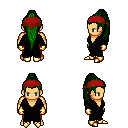
a pixel art fantasy rpg character, male body template, human, tanned skin, gray robe, red pants, green extra-long topknot hairstyle, red bandana, gold gloves, gold boots, four views (front, back, left, right), 2x2 character sprite sheet, small pixel art, hard edges, no anti-aliasing